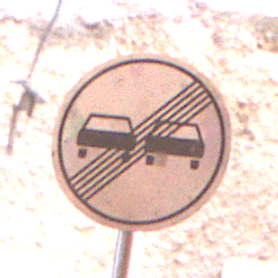
Verkehrszeichen: EndeUeberholverbot
Umgebung: Outdoor, Urban
Tageszeit: MorningAfternoon
Wetter: Clear
Licht: Natural
Jahreszeit: NotSpecified
Kontrast: MediumContrast